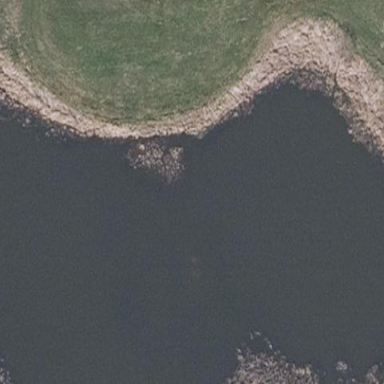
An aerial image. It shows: Pond surrounded by natural water.